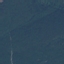
Land use / land cover: Forest